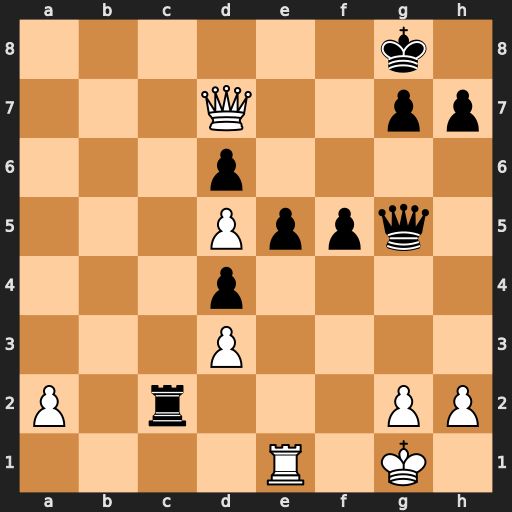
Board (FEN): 6k1/3Q2pp/3p4/3Pppq1/3p4/3P4/P1r3PP/4R1K1
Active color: w
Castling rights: -
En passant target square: -
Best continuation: Qe8#